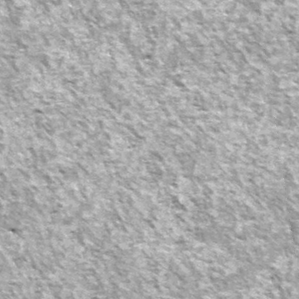
Label: frost